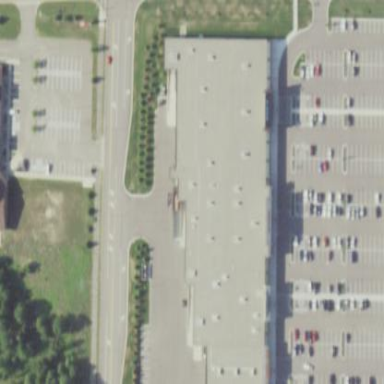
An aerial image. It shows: Building.